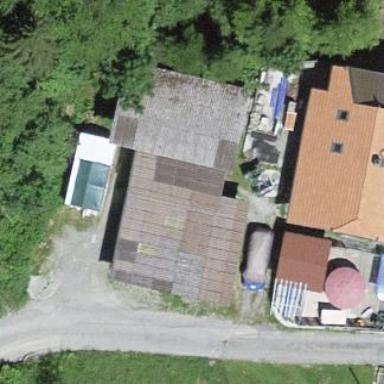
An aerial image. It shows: Barn.